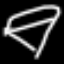
Label: diamond